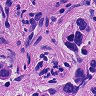
Metastatic tissue present: yes